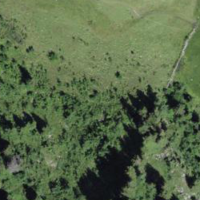
EUNIS habitat code: 44
Species observed at this site:
Saxifraga aizoides